Question: I have added 'Cordova-2.7.0.jar file and js' file in the PhoneGap application given in <URL> link. But now i'm getting this error. How to solve this error?

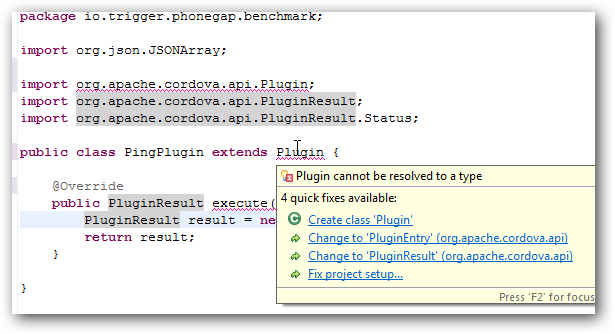
Answer: You need to update the plugin architecture (<URL>, something like this:
Replace:
'''
import org.apache.cordova.api.Plugin;
import org.apache.cordova.api.PluginResult;
import org.apache.cordova.api.PluginResult.Status;
'''
with:
'''
import org.apache.cordova.api.CallbackContext;
import org.apache.cordova.api.CordovaPlugin;
'''
Change:
'''
public class PingPlugin extends Plugin {
'''
to:
'''
public class PingPlugin extends CordovaPlugin {
'''
Change:
'''
public PluginResult execute(String action, JSONArray args, String callbackId) {
'''
to:
'''
public boolean execute(String action, JSONArray args, CallbackContext callbackContext) throws JSONException {
'''
Change failed results such as:
'''
return new PluginResult(PluginResult.Status.ERROR, e.getMessage());
'''
to something like:
'''
LOG.e("PingPlugin", "Error : " + e.getMessage());
return false;
'''
Change success results such as:
'''
return new PluginResult(PluginResult.Status.OK);
'''
to something like:
'''
callbackContext.success();
return true;
'''